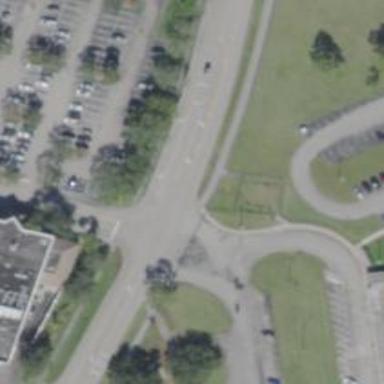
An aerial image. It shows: Unmarked crossing on footway.